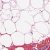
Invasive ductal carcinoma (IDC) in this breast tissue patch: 0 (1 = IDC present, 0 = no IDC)